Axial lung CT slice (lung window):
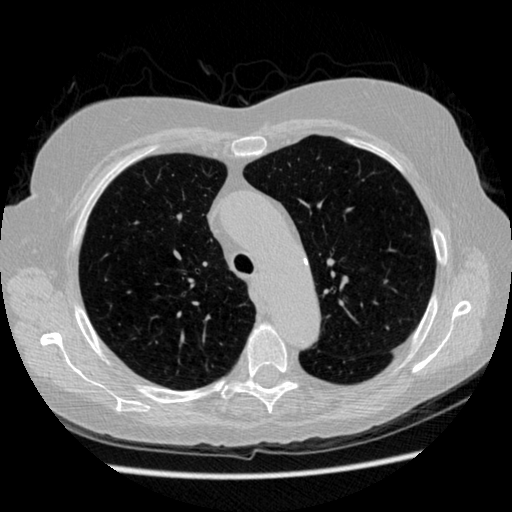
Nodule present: no